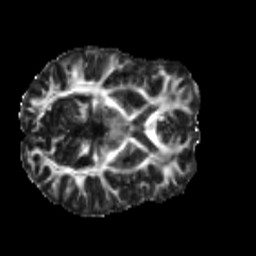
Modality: FA
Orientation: axial
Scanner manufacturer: siemens
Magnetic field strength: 3 T
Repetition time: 4 s
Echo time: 0.0594 s